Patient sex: M
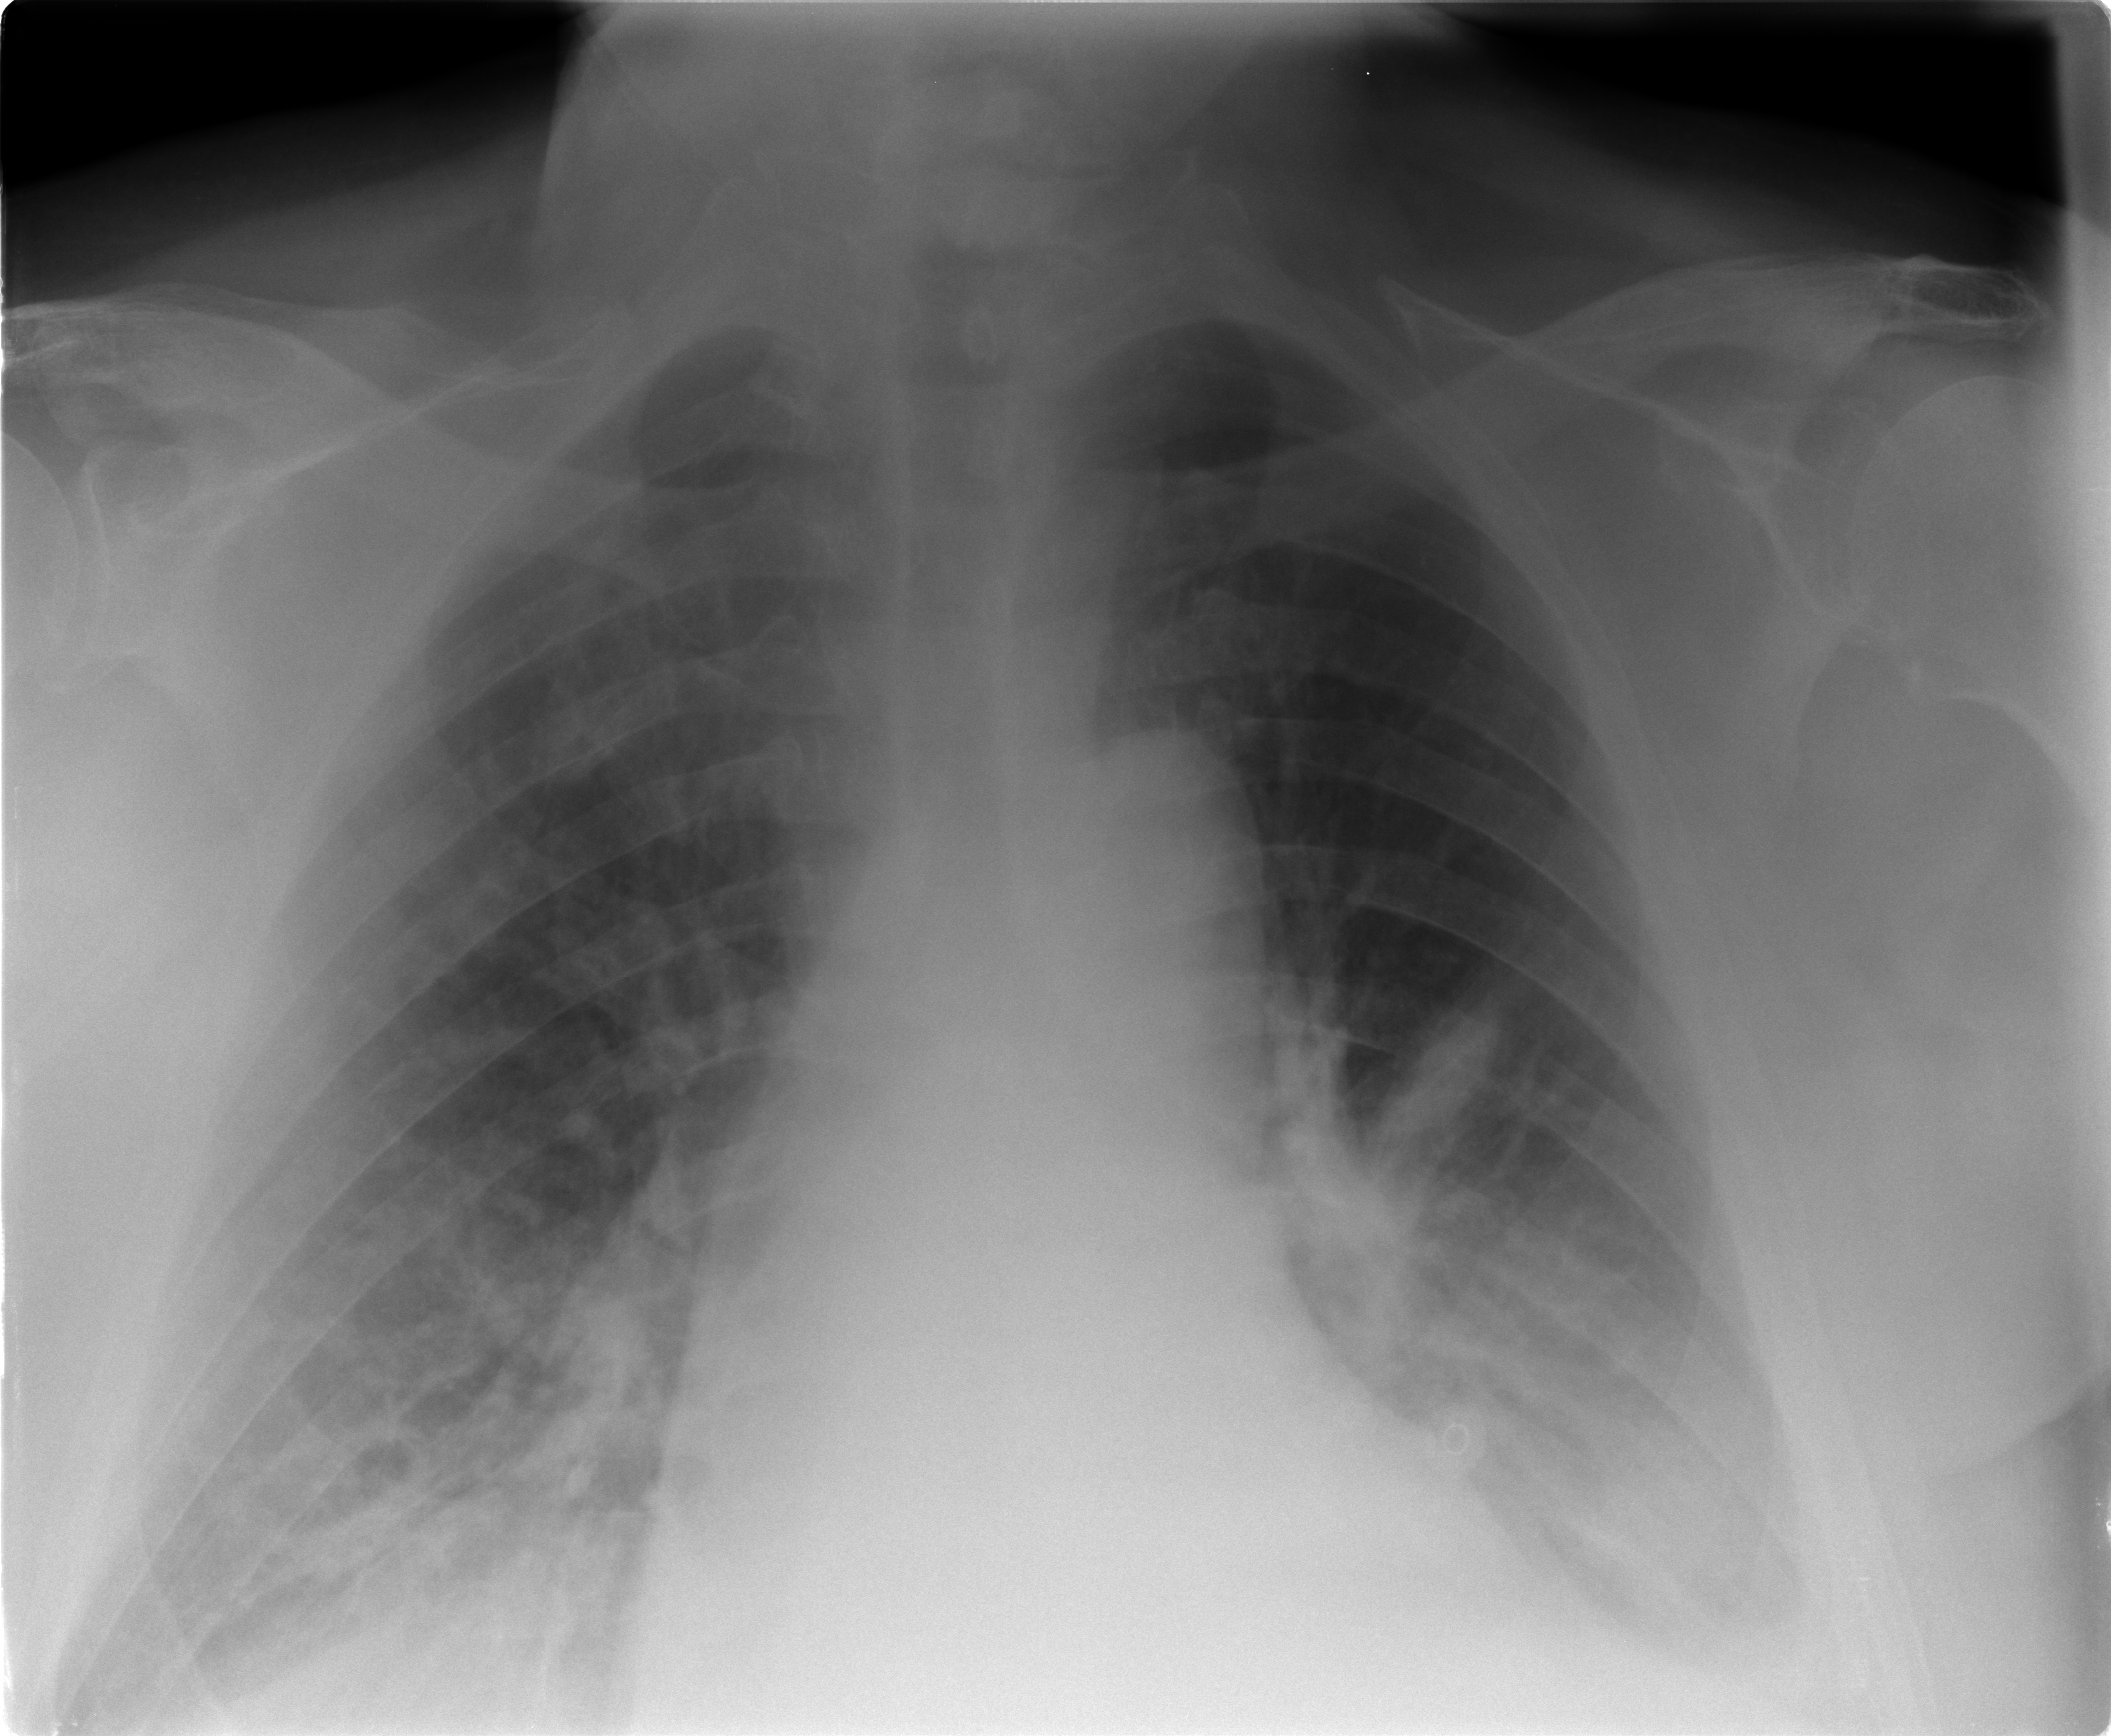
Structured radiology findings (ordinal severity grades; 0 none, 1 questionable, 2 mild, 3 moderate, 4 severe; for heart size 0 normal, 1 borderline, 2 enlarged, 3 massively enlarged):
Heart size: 2
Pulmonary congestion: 2
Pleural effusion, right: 2
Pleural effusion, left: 2
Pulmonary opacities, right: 2
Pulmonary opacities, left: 0
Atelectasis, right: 2
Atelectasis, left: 2